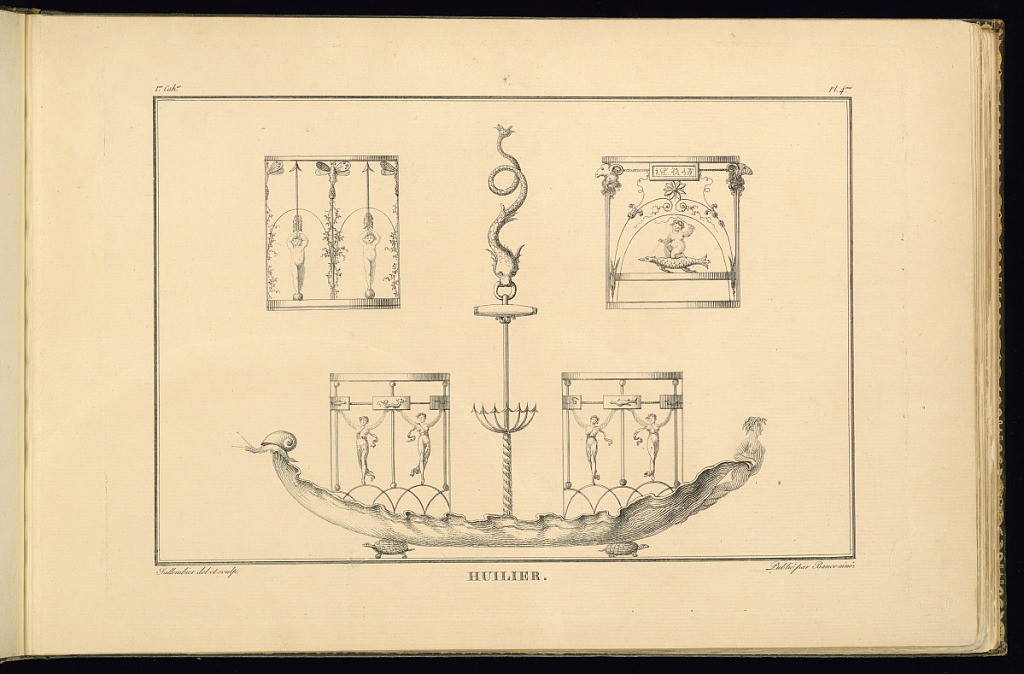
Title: HUILIER
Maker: Henri Sallembier, French, ca. 1753 - 1820
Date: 1805
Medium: Etching on paper
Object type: Print
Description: Design for a cruet stand with four cruets for holding condiments with Empire style motifs. The designs feature female figures, putti, fish, turtles, snail, arrows, shell, frieze with figures, ram heads, rosettes, and foliate scrolls. The plate is titled, signed, and numbered.